Question: Folks,
I am plotting histograms using geom_histogram and I would like to label each histogram with the mean value (I am using mean for the sake of this example). The issue is that I am drawing multiple histograms in one facet and I get labels overlapping. This is an example:
'''
library(ggplot2)
df <- data.frame (type=rep(1:2, each=1000), subtype=rep(c("a","b"), each=500), value=rnorm(4000, 0,1))
plt <- ggplot(df, aes(x=value, fill=subtype)) + geom_histogram(position="identity", alpha=0.4)
plt <- plt + facet_grid(. ~ type)
plt + geom_text(aes(label = paste("mean=", mean(value)), colour=subtype, x=-Inf, y=Inf), data = df, size = 4, hjust=-0.1, vjust=2)
'''
Result is:

The problem is that the labels for Subtypes a and b are overlapping. I would like to solve this.
I have tried the position, both dodge and stack, for example:
'''
plt + geom_text(aes(label = paste("mean=", mean(value)), colour=subtype, x=-Inf, y=Inf), position="stack", data = df, size = 4, hjust=-0.1, vjust=2)
'''
This did not help. In fact, it issued warning about the width.
Would you pls help ?
Thx,
Riad.
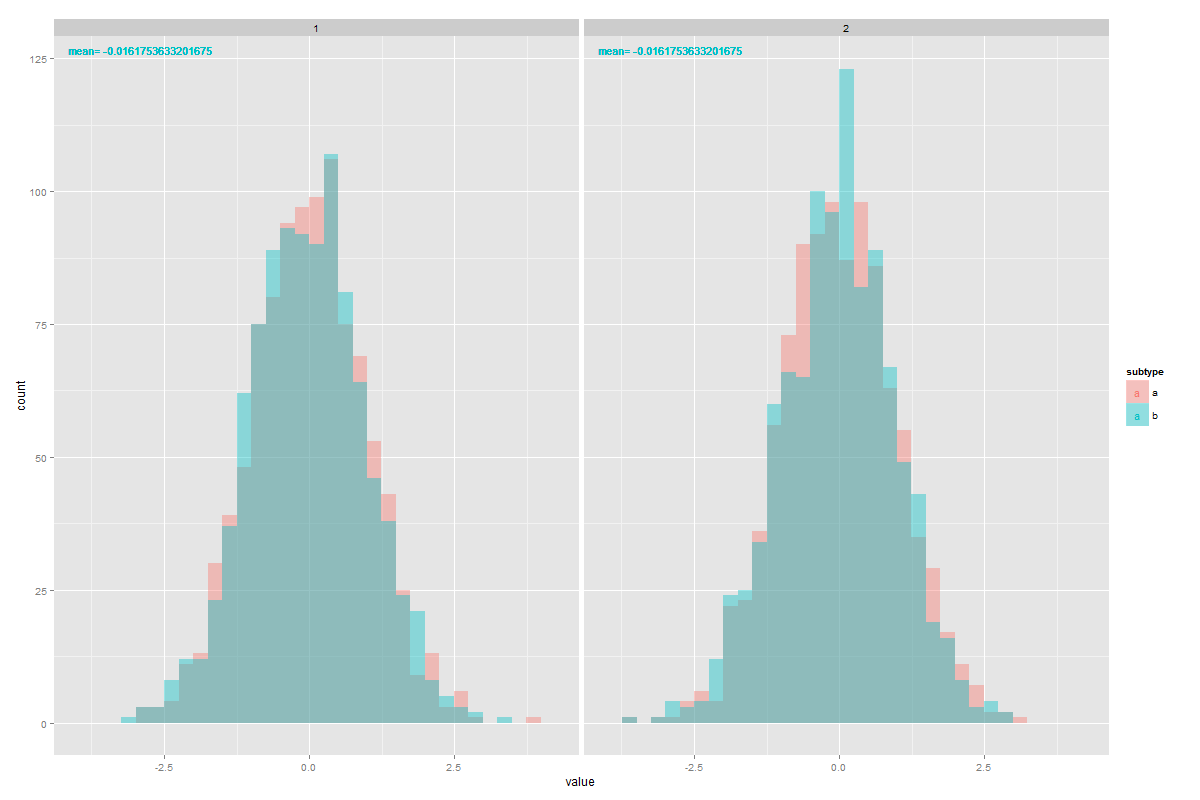
Answer: I think you could precalculate mean values before plotting in new data frame.
'''
library(plyr)
df.text<-ddply(df,.(type,subtype),summarise,mean.value=mean(value))
df.text
type subtype mean.value
1 1 a -0.003138127
2 1 b 0.023252169
3 2 a 0.030831337
4 2 b -0.059001888
'''
Then use this new data frame in 'geom_text()'. To ensure that values do not overlap you can provide two values in 'vjust=' (as there are two values in each facet).
'''
ggplot(df, aes(x=value, fill=subtype)) +
geom_histogram(position="identity", alpha=0.4)+
facet_grid(. ~ type)+
geom_text(data=df.text,aes(label=paste("mean=",mean.value),
colour=subtype,x=-Inf,y=Inf), size = 4, hjust=-0.1, vjust=c(2,4))
'''